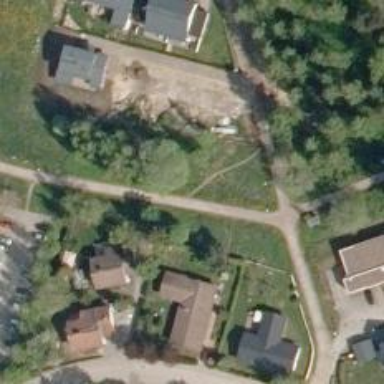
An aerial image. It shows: Path.